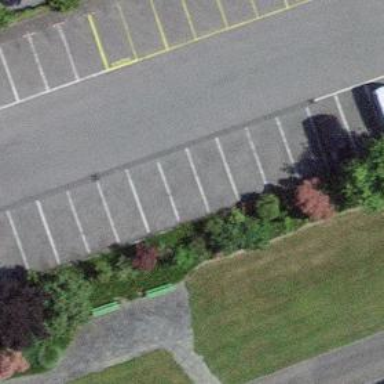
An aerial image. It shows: Bench for seating.